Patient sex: F
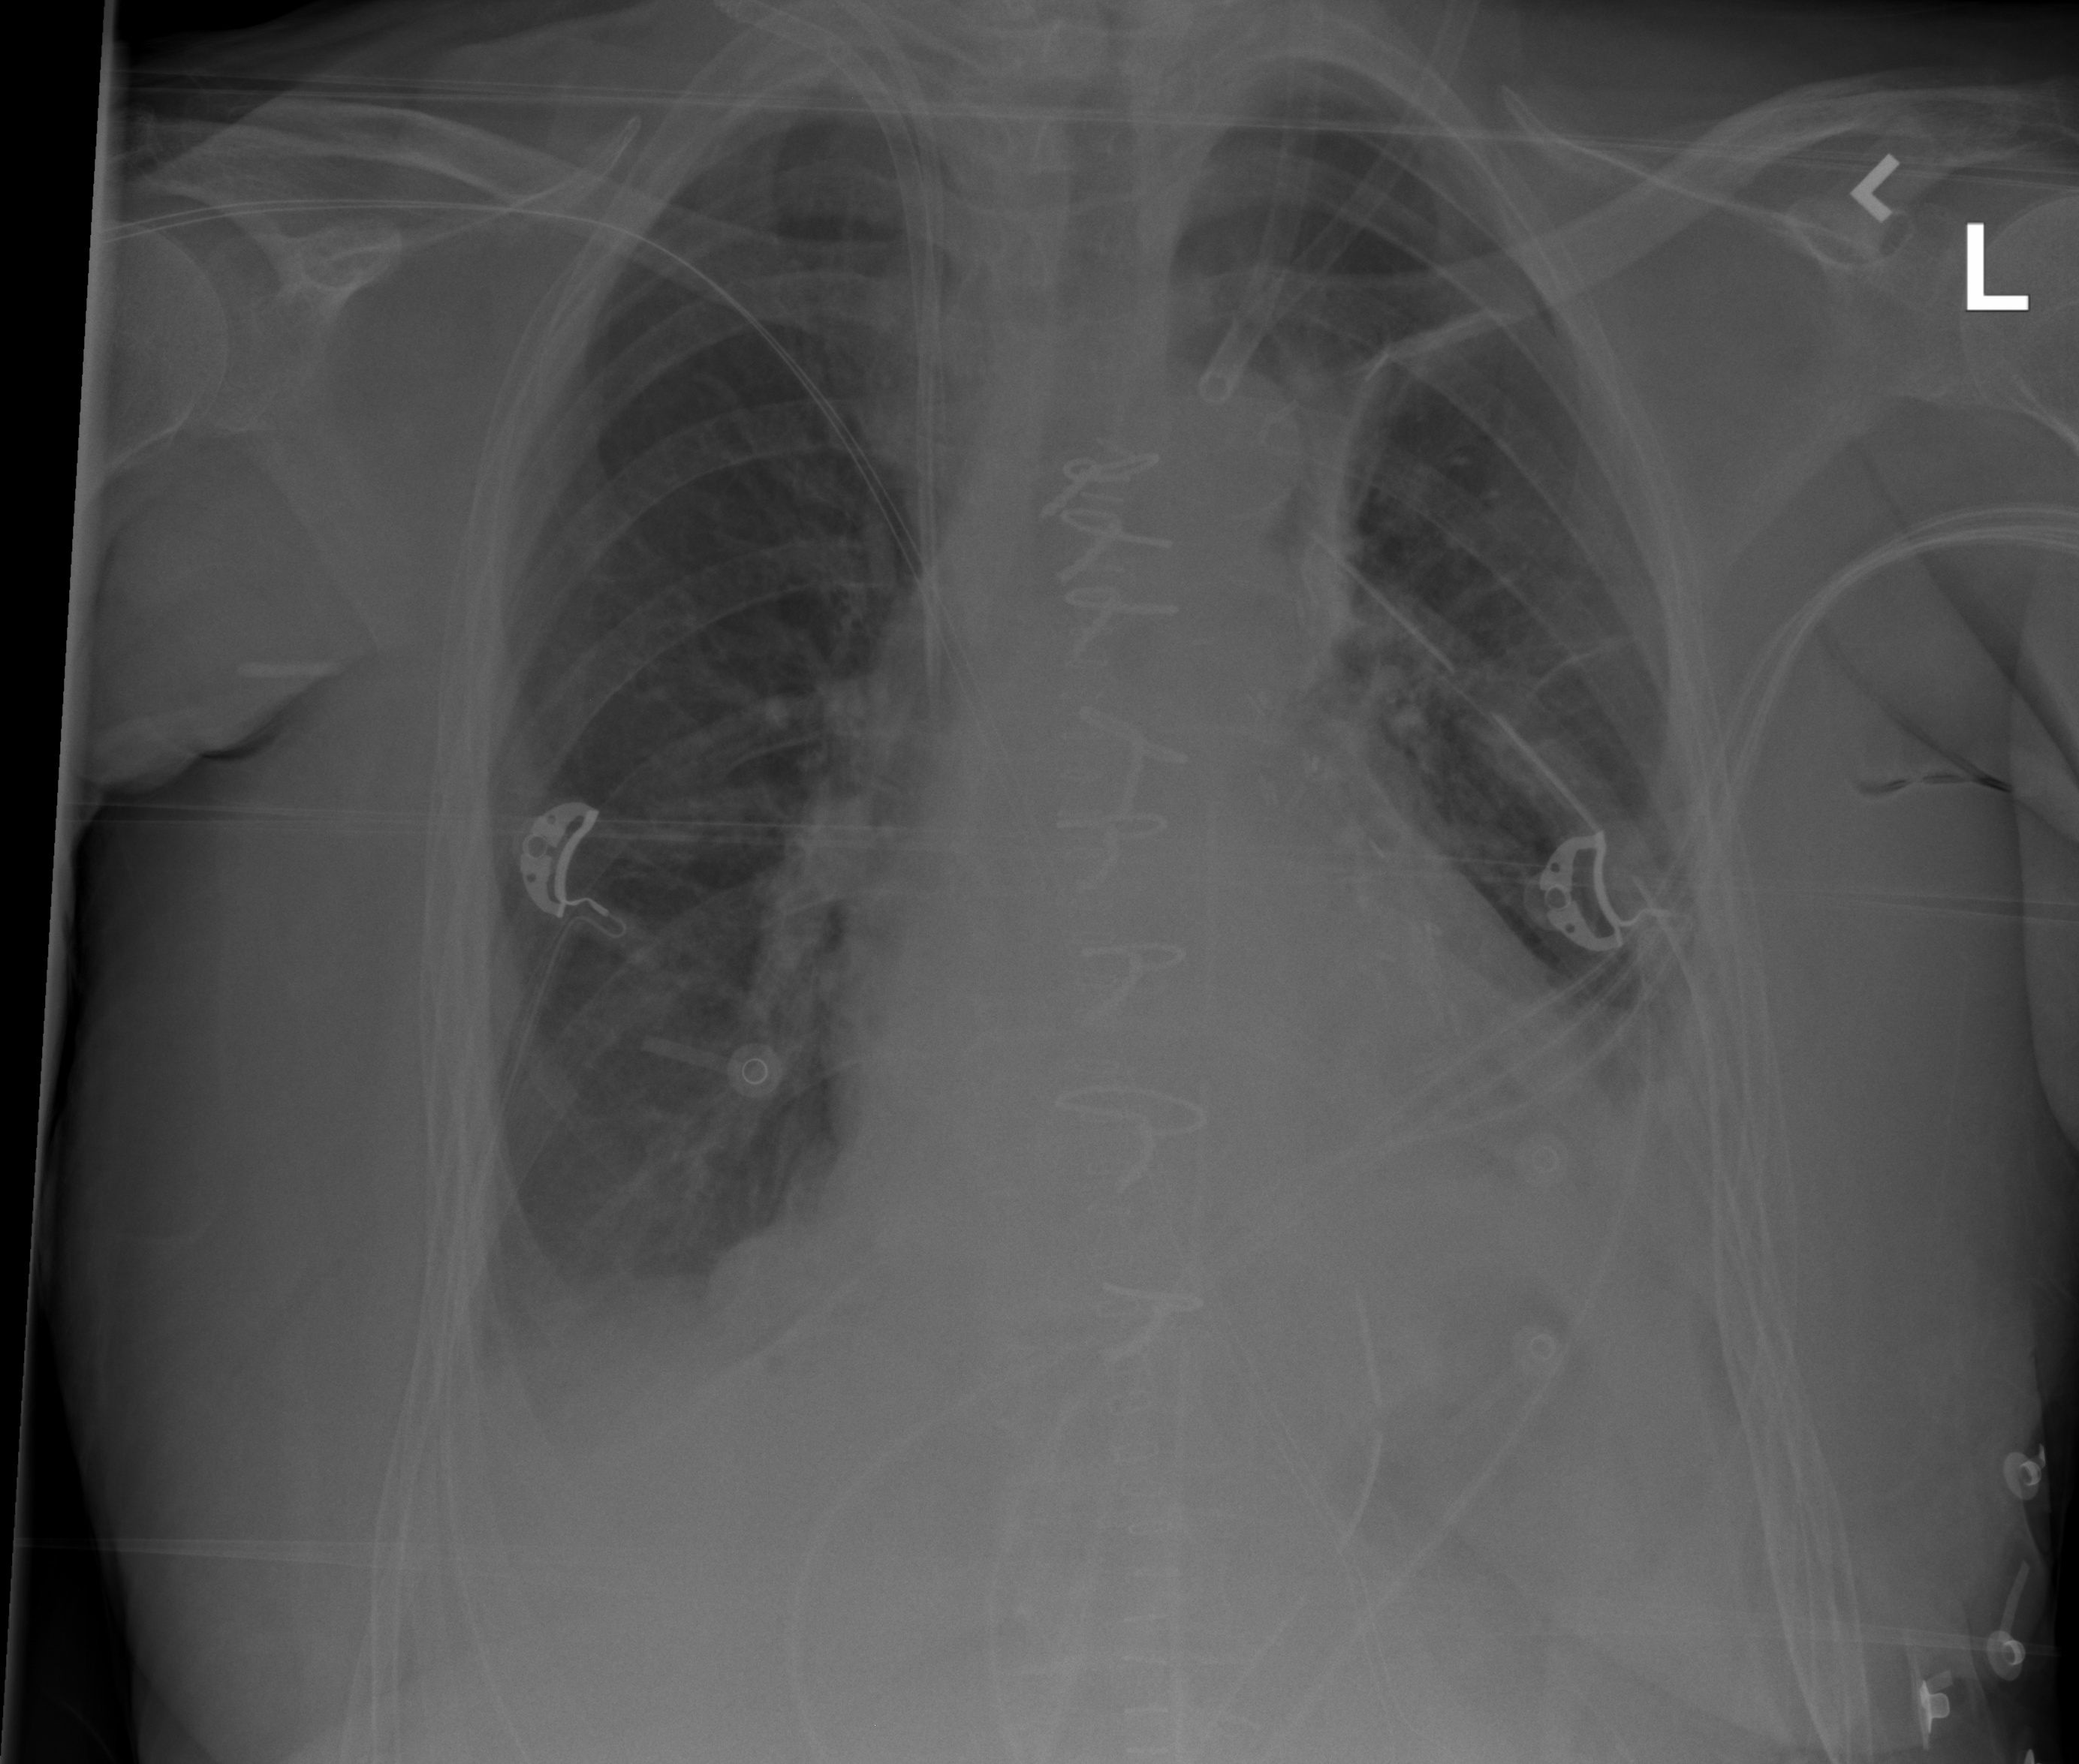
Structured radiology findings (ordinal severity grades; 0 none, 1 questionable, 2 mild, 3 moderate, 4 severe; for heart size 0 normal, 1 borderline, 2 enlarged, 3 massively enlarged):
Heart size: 0
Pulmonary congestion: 0
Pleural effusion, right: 2
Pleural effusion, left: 3
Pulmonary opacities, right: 0
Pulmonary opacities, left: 0
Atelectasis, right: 0
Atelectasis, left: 2